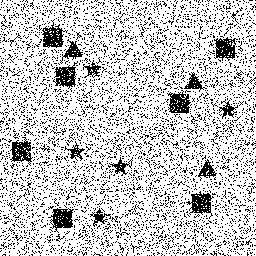
Squares: 7
Triangles: 3
Stars: 5
Total shapes: 15